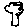
Label: tree